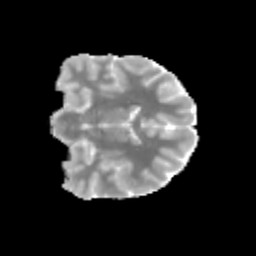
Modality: MD
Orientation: coronal
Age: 11
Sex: male
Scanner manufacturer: siemens
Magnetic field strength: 3 T
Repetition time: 3.8 s
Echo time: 0.07 s